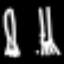
Label: fork